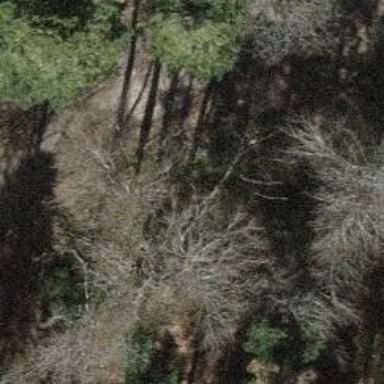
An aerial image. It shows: Path.